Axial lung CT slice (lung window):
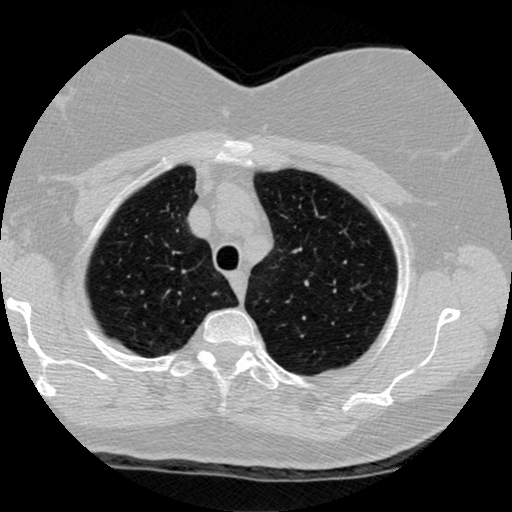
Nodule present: no